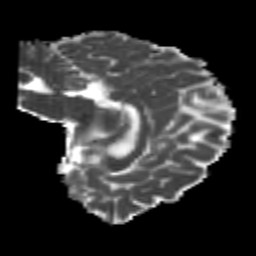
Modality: MD
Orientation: sagittal
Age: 20
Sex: female
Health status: healthy
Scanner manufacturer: philips
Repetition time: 7.476 s
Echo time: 0.08753 s